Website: crate-barrel
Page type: customer-info-address
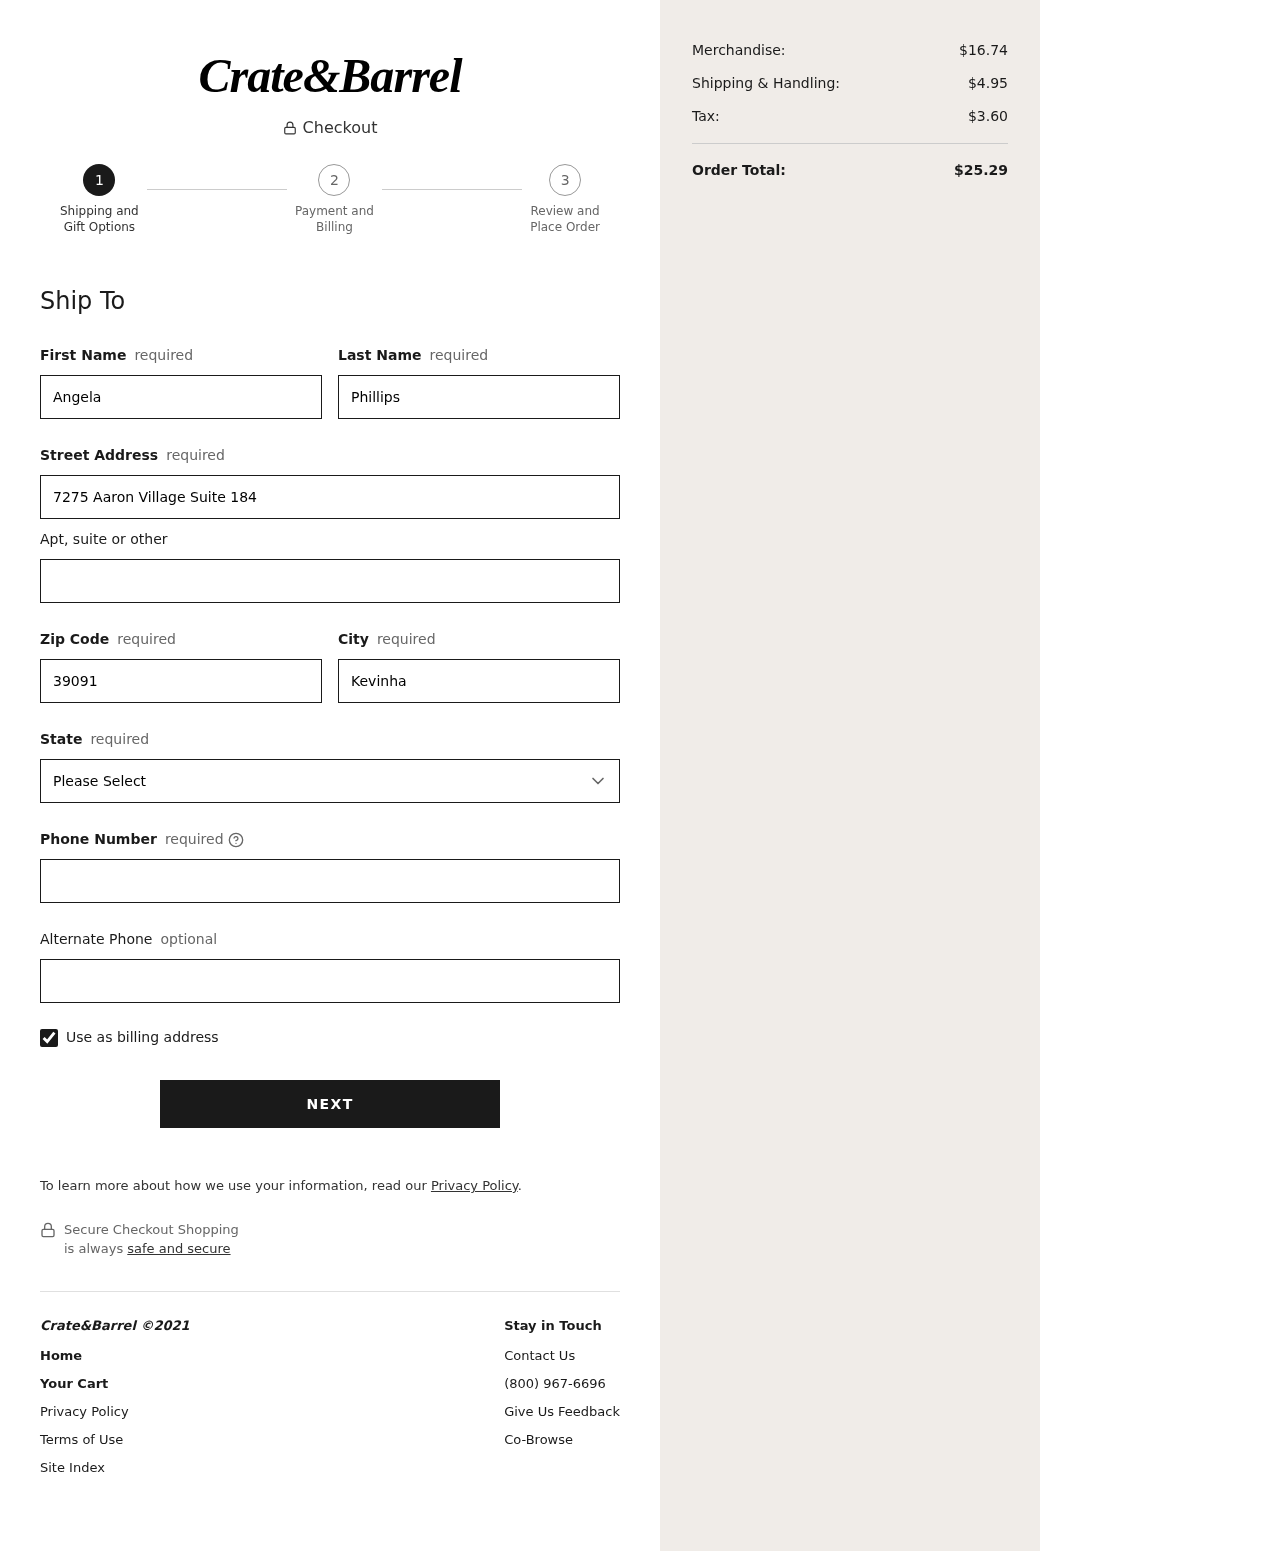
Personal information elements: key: PII_STATE
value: Texas
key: PII_FIRSTNAME
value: Angela
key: PII_LASTNAME
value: Phillips
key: PII_STREET
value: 7275 Aaron Village Suite 184
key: PII_POSTCODE
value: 39091
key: PII_CITY
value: Kevinhaven
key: PII_PHONE
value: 2027966298
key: PII_PHONE_ALT
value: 7404170190
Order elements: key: ORDER_SUBTOTAL
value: $16.74
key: ORDER_SHIPPING_COST
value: $4.95
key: ORDER_TAX
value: $3.60
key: ORDER_TOTAL
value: $25.29